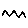
Label: zigzag